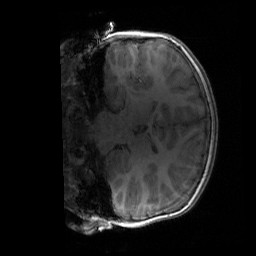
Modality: T1w
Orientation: coronal
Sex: male
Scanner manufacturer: siemens
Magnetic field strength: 3 T
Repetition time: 1.9 s
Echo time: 0.00243 s